Question: I know little about Vim in terminal(Mac) and the other day I was working copy and pasting text and i think I accidently did it when in terminal. Now whenever I open terminal it instantly loads on Vim Ex mode. I know how to quit Ex mode once in terminal but is there any way i can get rid of Vim loading when I open Terminal?
Thanks
Edit: To explain further to what i mean when I open terminal.app from Utilities I get the following
and the only way I get back to the command prompt is by typing quit every time I open terminal and i cant understand why the Vim process is running in the first place.
I was just outside the terminal in a document copy and pasting text then accidentally did a command v to paste within terminal which resulted in this happening.
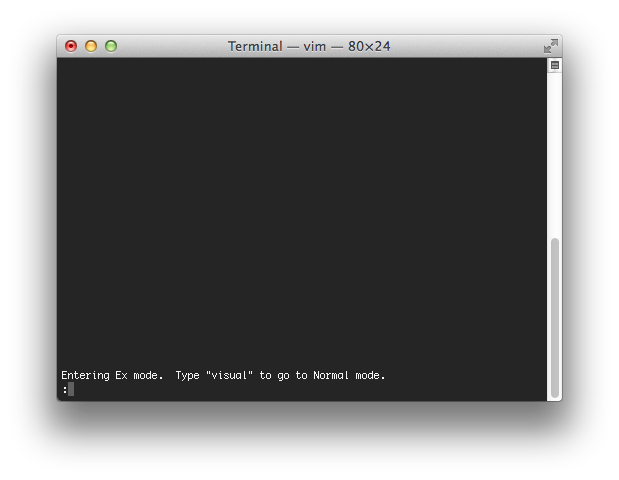
Answer: It appears that you've accidentally updated one of your shell startup scripts so it launches vim.
If your default shell is csh or tcsh, take a look at '.cshrc', '.tcshrc', and '.login' in your home directory, and look for a command like 'vi -e' or 'vim -e'.
If your default shell is bash, check '.bashrc' and '.bash_profile'.
It may be easier to figure out which file you messed up by checking which file in your home directory was modified most recently:
'''
% ls -altr $HOME | tail
'''
- '-a''.'- '-l'- '-t'- '-r'